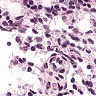
Metastatic tissue present: no